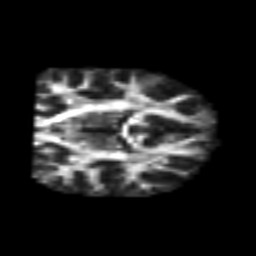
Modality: FA
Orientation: coronal
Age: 25
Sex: male
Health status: healthy